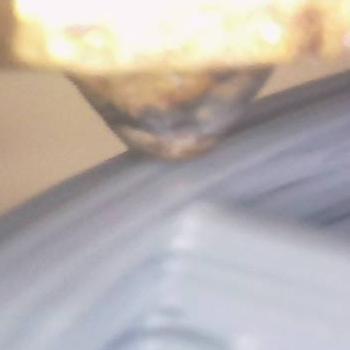
Flow rate: 62%